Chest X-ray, PA view. Patient: 55 years old, sex M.
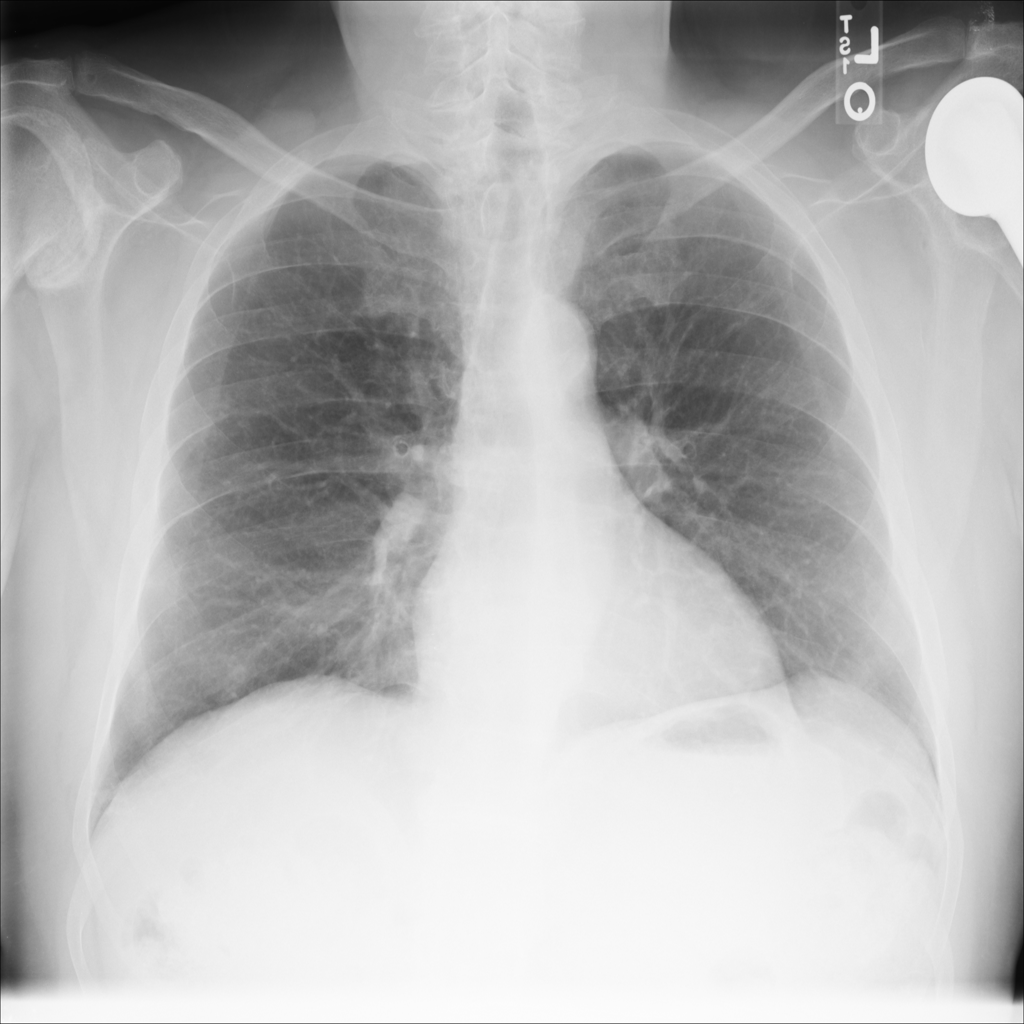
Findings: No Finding